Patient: sex M, age 71
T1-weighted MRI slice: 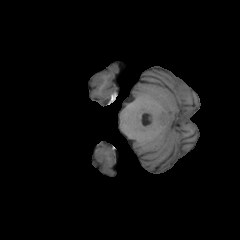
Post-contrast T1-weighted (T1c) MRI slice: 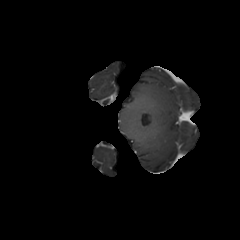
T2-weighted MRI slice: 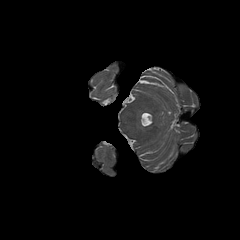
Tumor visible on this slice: no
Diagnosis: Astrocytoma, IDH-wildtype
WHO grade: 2